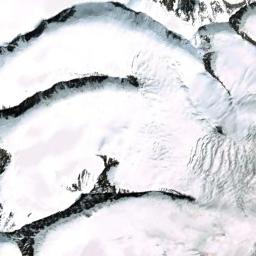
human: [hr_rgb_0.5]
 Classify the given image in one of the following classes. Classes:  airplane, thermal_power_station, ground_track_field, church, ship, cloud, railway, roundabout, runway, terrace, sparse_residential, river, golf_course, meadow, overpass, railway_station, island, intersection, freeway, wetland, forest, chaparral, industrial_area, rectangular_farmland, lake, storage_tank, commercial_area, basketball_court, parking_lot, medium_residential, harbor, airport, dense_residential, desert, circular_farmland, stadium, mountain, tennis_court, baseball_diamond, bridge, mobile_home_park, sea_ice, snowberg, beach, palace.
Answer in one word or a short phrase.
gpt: snowberg